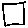
Label: square